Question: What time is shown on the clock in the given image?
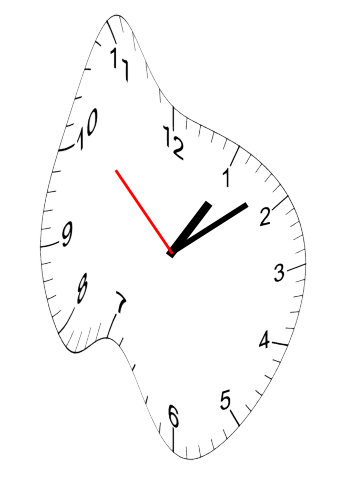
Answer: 01:08:52